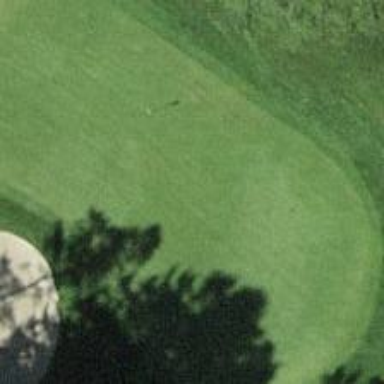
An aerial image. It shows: Picturesque green golfing area with grass land use.